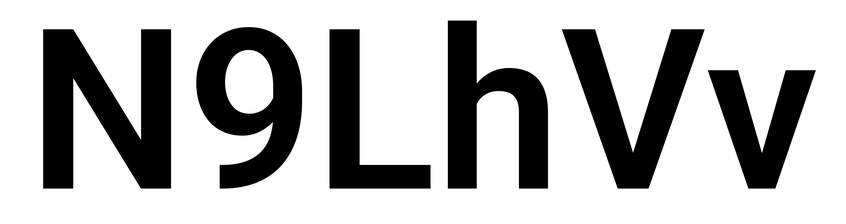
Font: Roboto_SemiBold